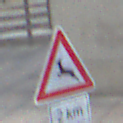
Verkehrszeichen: WildwechselRechts
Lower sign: Entfernungsangaben2
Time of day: MorningAfternoon
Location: Outdoor (Urban)
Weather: PartlyCloudy
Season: NotSpecified
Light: Natural